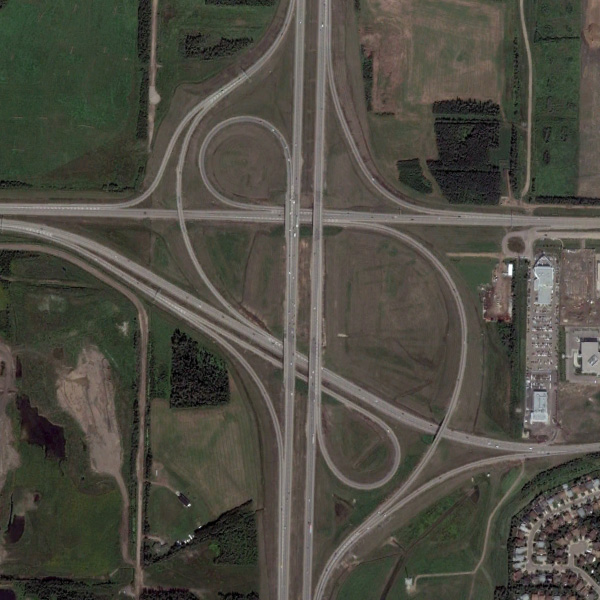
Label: Viaduct